Question: Hello there I'm a newbie to programming. I was going to authenticate to Gmail API using oauth2 Authentication and I forgot to set the redirect URI at the first place. Then I registered it but I still get the below error code and I watched dozens of youtube videos but couldn't find an error in my code this is the second day I'm trying it. It still shows :-redirect_uri: http://localhost:8080/ in the consent screen like this:-

And this is my
'''
from __future__ import print_function
import base64
from email.message import EmailMessage
import google.auth
from googleapiclient.discovery import build
import time
from Google import Create_Service
def gmail_send_message():
"""Create and send an email message
Print the returned message id
Returns: Message object, including message id
Load pre-authorized user credentials from the environment.
TODO(developer) - See https://developers.google.com/identity
for guides on implementing OAuth2 for the application.
"""
creds = 'oauthkey.json'
scopes = ['https://mail.google.com/']
mlist = open("mail list.txt", "r")
#cred = google.auth.default()
service = Create_Service(creds, 'gmail' ,'v1', scopes)
message = EmailMessage()
message.set_content('Hi for checking purposes only ')
message['from'] = 'emma.adcreaive@gmail.com'
message['Subject'] = 'System Generated'
for mail in mlist:
message['to'] = mail
# encoded message
encoded_message = base64.urlsafe_b64encode(message.as_bytes()).decode()
create_message = {
'raw': encoded_message
}
# pylint: disable=E1101
send_message = (service.users().messages().send
(userId="me", body=create_message).execute())
print(F'Message Id: {send_message["id"]}')
return send_message
time.delay("12")
if __name__ == '__main__':
gmail_send_message()
'''
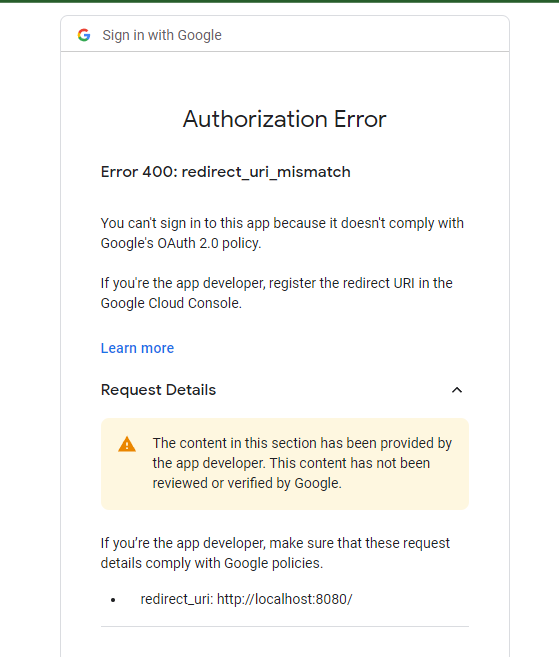
Answer: You need to go to <URL> for your project and add the redirect uri to the project you must set it to this exactly
'''
http://localhost:8080/
'''
Credentials on the left -> edit your client add the redirect uri above.
<URL>
See: <URL>